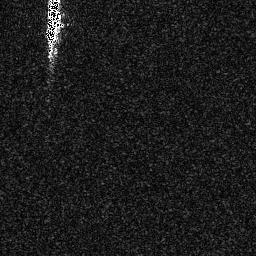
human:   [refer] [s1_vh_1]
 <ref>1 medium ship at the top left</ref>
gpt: <box>[[16, 0, 24, 18, 0]]</box>